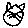
Label: cat